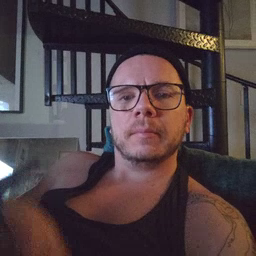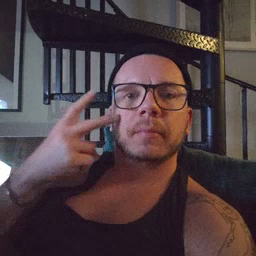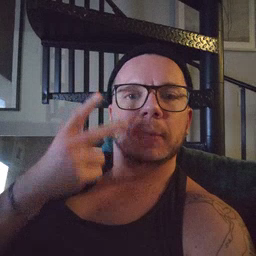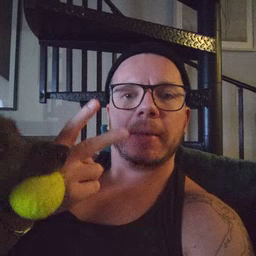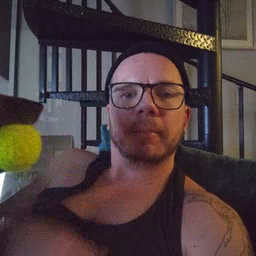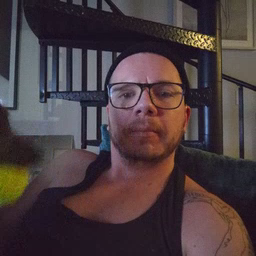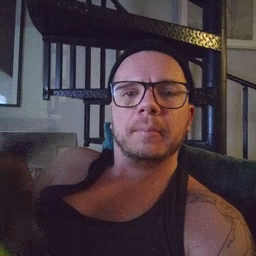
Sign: see